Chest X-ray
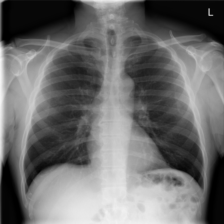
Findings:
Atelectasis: negative
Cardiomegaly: negative
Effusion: negative
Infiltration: negative
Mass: negative
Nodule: negative
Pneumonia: negative
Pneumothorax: negative
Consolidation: negative
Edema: negative
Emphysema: negative
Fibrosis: positive
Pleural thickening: negative
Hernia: negative